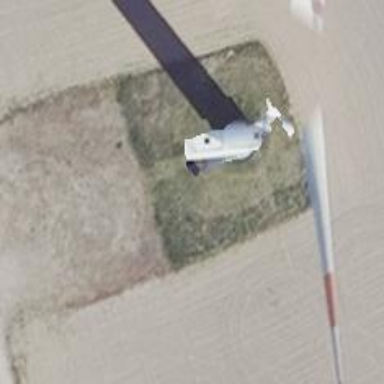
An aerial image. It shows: Wind generator powered by Vestas horizontal axis wind turbine.